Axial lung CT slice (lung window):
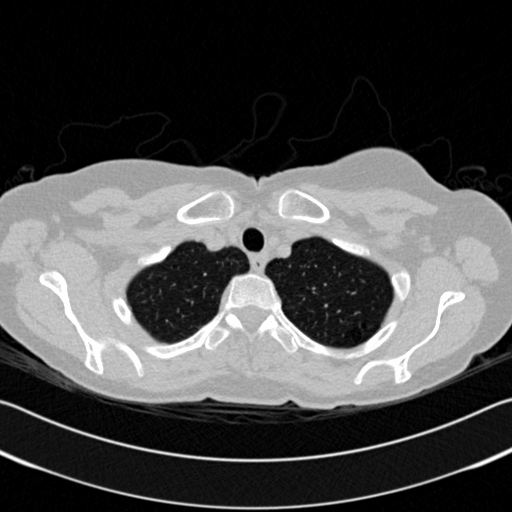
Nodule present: no